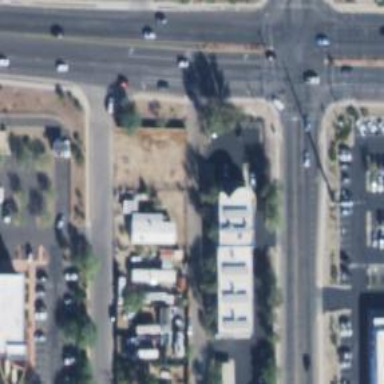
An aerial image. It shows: Alley classified as service road.